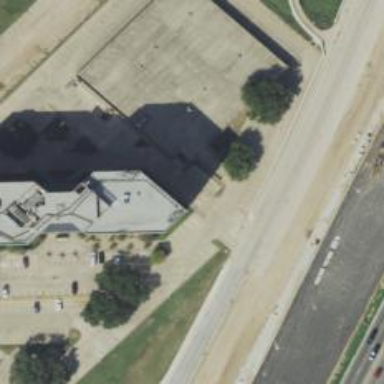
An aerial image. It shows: Secondary road with frontage road.